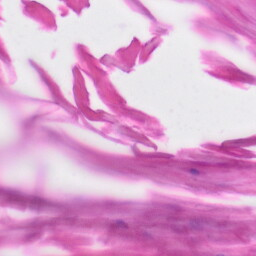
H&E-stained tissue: Skin